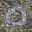
Label: 0